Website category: game
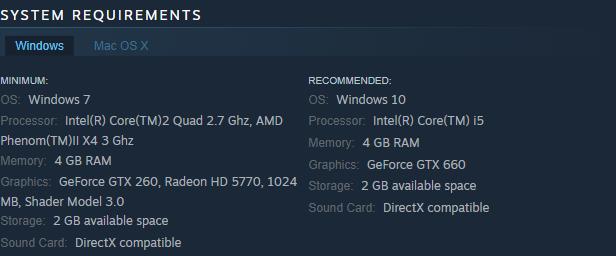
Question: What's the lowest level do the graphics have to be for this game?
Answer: GeForce GTX 260, Radeon HD 5770, 1024 MB, Shader Model 3.0

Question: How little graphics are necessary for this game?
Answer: GeForce GTX 260, Radeon HD 5770, 1024 MB, Shader Model 3.0

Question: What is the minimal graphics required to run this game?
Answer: GeForce GTX 260, Radeon HD 5770, 1024 MB, Shader Model 3.0

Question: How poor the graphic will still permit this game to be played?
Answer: GeForce GTX 260, Radeon HD 5770, 1024 MB, Shader Model 3.0

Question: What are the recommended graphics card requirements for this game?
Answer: GeForce GTX 660

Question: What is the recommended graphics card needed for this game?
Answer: GeForce GTX 660

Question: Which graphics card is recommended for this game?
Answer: GeForce GTX 660

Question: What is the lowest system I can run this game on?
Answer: Windows 7

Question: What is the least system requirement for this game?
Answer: Windows 7

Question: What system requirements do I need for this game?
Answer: Windows 7

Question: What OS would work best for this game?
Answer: Windows 10

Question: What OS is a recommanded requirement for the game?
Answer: Windows 10

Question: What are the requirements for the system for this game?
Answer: Windows 10

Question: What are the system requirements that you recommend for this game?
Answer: Windows 10

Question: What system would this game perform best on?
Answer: Windows 10

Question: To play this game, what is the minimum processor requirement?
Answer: Intel(R) Core(TM)2 Quad 2.7 Ghz, AMD Phenom(TM)II X4 3 Ghz

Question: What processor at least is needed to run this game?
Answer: Intel(R) Core(TM)2 Quad 2.7 Ghz, AMD Phenom(TM)II X4 3 Ghz

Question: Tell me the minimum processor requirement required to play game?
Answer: Intel(R) Core(TM)2 Quad 2.7 Ghz, AMD Phenom(TM)II X4 3 Ghz

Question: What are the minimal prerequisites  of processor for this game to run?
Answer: Intel(R) Core(TM)2 Quad 2.7 Ghz, AMD Phenom(TM)II X4 3 Ghz

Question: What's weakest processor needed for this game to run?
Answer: Intel(R) Core(TM)2 Quad 2.7 Ghz, AMD Phenom(TM)II X4 3 Ghz

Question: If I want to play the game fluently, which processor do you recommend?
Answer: Intel(R) Core(TM) i5

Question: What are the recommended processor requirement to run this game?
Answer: Intel(R) Core(TM) i5

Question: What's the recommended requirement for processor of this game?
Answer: Intel(R) Core(TM) i5

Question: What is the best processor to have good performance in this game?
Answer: Intel(R) Core(TM) i5

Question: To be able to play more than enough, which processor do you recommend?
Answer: Intel(R) Core(TM) i5